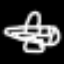
Label: airplane